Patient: sex M, age 55
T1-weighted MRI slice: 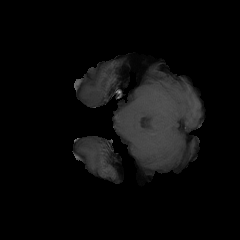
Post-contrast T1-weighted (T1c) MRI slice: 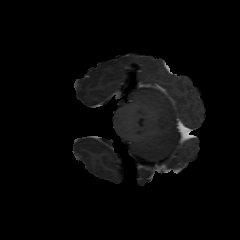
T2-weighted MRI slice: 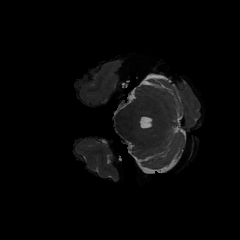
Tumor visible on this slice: no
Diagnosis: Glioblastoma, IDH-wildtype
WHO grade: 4